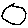
Label: moon